Question: Using Python 2.7 on Windows, the following code works but causes a problem with msvc.
'''
import io
import matplotlib.pyplot as plt
import matplotlib.pyplot as plt2
from multiprocessing import Process, Pipe
def tmpPlot(conn):
plt.plot([1,2,4,2])
plt.title("title")
buf = io.BytesIO()
plt.savefig(buf, format='png')
buf.seek(0)
conn.send(plt.imread(buf))
conn.close
if __name__ == '__main__':
parent_conn, child_conn = Pipe()
p = Process(target=tmpPlot, args=(child_conn,))
p.start()
imgData = parent_conn.recv()
imgplt = plt2.imshow(imgData)
plt2.show()
'''
Here is the error:

Followed by pythonw.exe has stopped working message:
'''
Problem signature:
Problem Event Name: APPCRASH
Application Name: pythonw.exe
Application Version: 0.0.0.0
Application Timestamp: 59bd8782
Fault Module Name: python27.dll
Fault Module Version: 2.7.14150.1013
Fault Module Timestamp: 59bd877e
Exception Code: 40000015
Exception Offset: 0014098b
OS Version: 6.0.6002.2.2.0.768.3
Locale ID: 1033
Additional Information 1: ac4a
Additional Information 2: 817fddeef0c50f6183a834229ec12634
Additional Information 3: 3df9
Additional Information 4: 47d9390827b4b422b52d14c0c48ab5d9
Read our privacy statement:
http://go.microsoft.com/fwlink/?linkid=50163&clcid=0x0409
'''
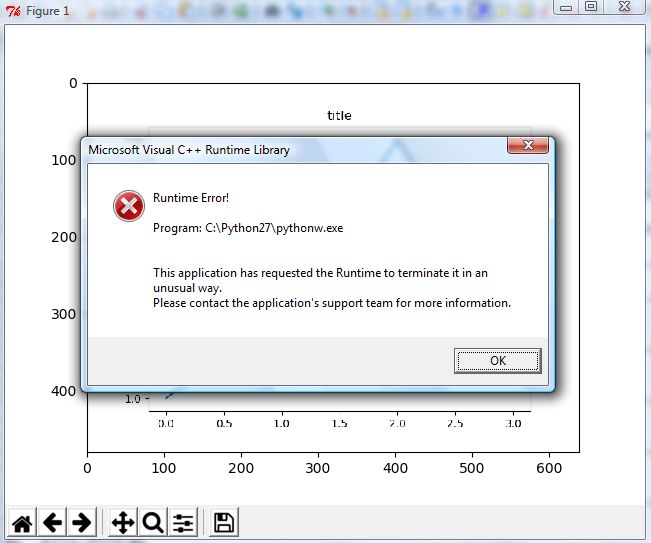
Answer: Adding a short sleep command seems to do the trick...
'''
conn.send(plt.imread(buf))
time.sleep(.001)
conn.close
'''
Not elegant but works.